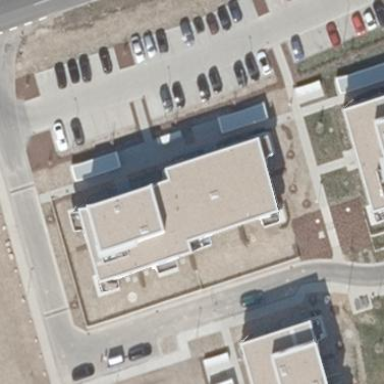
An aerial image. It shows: Image showing building with apartments.